Question: I need to send one object from main Frame to new one and then work with it.
So i have main Frame, second Frame (for work with sended object) and DataModel.

Idea - is to display all data that i have at main frame, than choose one object, press on it, after pressing new Frame will appear and you can work with selected items in new frame.
Problem - how to send object from one Frame to another.
Currently i made next: create additional static class that with static property:
'''
public static class GetCurrentEvent
{
public static Event CurrentEvent { get; set; }
}
'''
So, at first i call to property of this class at main Frame, and save required object using it:
'''
private void ItemView_ItemClick(object sender, ItemClickEventArgs e)
{
var clickedItems = (Event)e.ClickedItem;
GetCurrentEvent.CurrentEvent = new Event(
clickedItems.UniqueId,
clickedItems.Name,
clickedItems.Place,
clickedItems.Description,
clickedItems.Start,
clickedItems.End,
clickedItems.ImagePath
);
if (this.Frame != null)
{
this.Frame.Navigate(typeof(ChangeEvent));
}
}
'''
After that i use this property in new Frame:
'''
private void navigationHelper_LoadState(object sender, LoadStateEventArgs e)
{
this.DataContext = GetCurrentEvent.CurrentEvent;
...
}
'''
All works, but i think that it's not the perfect method.
So,the quesion how i can change code abowe for improving methods, or how i can send object from one class to another?
---
Choosed varinat to send object from Frame to Frame - use Parameter:
'''
var clickedItems = (Event)e.ClickedItem;
this.Frame.Navigate(typeof(ChangeEvent), clickedItems);
'''
and then convert to required type in new Frame:
'''
this.DataContext = (Event)e.NavigationParameter;
'''
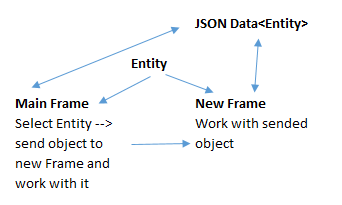
Answer: There are many many ways that this accomplished and this tends be an opinionated debate.
I typically opt for a simple solution, such as saving a state/session variable in a global accessible singleton. I call the singleton Global and keep it in the root of the namespace.
Example:
'''
public sealed class Global
{
#region Singlton Contructor
Global() { }
static readonly Global instance = new Global();
public static Global Default
{
get { return instance; }
}
#endregion
#region Global Settings
public Settings Settings {get;set;}
private AuthenticatedUser _authenticatedUser;
public AuthenticatedUser AuthenticatedUser
{
get
{
return _authenticatedUser;
}
set { _authenticatedUser = value; }
}
private UserSession _currentSession;
public UserSession CurrentSession
{
get
{
if (_currentSession == null) _currentSession = UserSessionService.UserSessionFactoy();
return _currentSession;
}
private set { _currentSession = value; }
}
#endregion
}
'''
CurrentSession in this case keeps track of the objects I want to pass frame to frame. And its easily accessed by using
'''
Global.CurrentSession.SomePropertyOrObject
'''